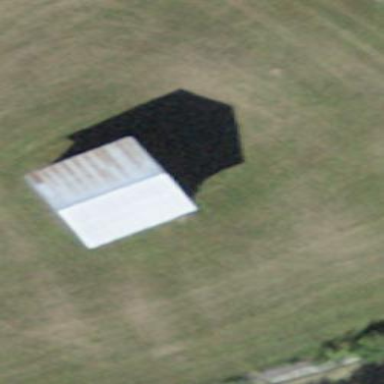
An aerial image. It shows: Shed.